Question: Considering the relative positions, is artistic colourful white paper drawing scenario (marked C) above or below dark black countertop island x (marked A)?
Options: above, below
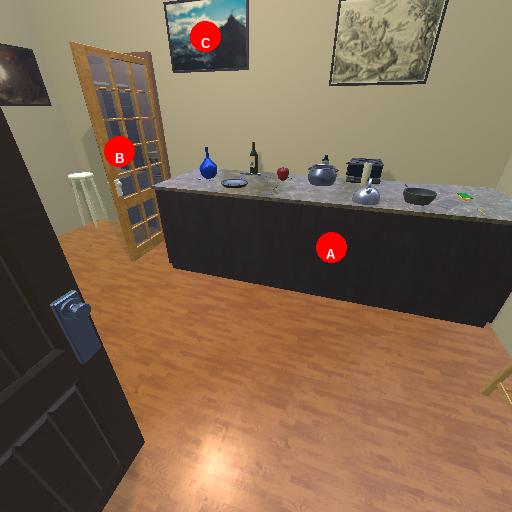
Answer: above